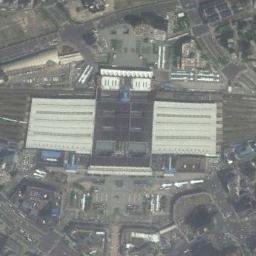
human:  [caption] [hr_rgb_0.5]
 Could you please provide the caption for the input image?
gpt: The railway station has lots of railways and some white buildings .

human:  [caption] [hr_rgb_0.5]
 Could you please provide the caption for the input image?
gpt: There are many buildings of different shapes and sizes beside the railway station .

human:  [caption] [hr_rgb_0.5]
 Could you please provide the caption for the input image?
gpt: The railway station is next to some buildings and trees .

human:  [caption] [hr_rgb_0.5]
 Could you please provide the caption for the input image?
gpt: There is a railway station in the crowded city .

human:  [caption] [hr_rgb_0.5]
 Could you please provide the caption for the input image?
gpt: There are some buildings around the railway station .